Aerial crown-view tile of a tropical tree (Barro Colorado Island, Panama), acquired 20241014:
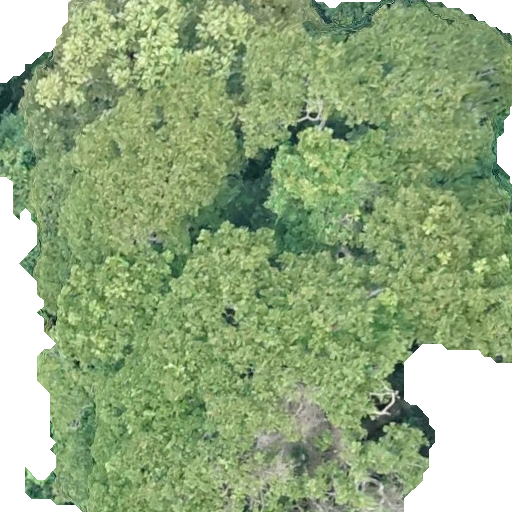
Species: Dipteryx oleifera
GBIF accepted scientific name: Dipteryx oleifera
Crown area: 417.892 m²